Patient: sex M, age 58
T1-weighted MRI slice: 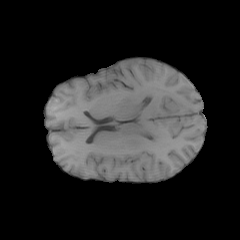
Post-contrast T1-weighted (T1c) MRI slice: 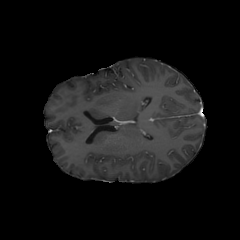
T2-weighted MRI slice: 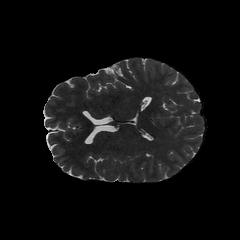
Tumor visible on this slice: no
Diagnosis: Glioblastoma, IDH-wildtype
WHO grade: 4